Question: I have the following 'DataTable' records :-
I want to display the 'Rows' for which 'HeaderPrintOrder' Column don't have '0' as value. And in PDF Cell I have to print 'FieldName' : 'Amount' by iterating to the records with above given condition.
I am trying the below code, gives me error 'Cannot interpret token '!''. What is correct way to do this?

'''
var datatable = new DataTable();
datatable.Load(reader);
DataRow[] HeadingFields = datatable.Select("HeaderPrintOrder != 0");
foreach (var item in HeadingFields)
{
cellHead = new PdfPCell(new Phrase(HeadingFields[item]["FieldName"].ToString() + " : " + HeadingFields[item]["Amount"].ToString(), fntTableFont));
cellHead.Colspan = 3;
MainTable.AddCell(cellHead);
}
'''
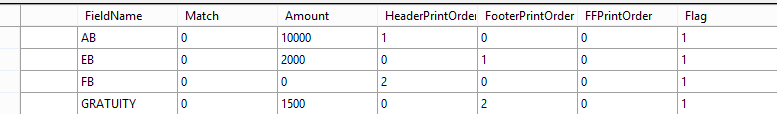
Answer: With LINQ it's easy:
'''
var filtered = datatable.AsEnumerable()
.Where(row => row.Field<int>("HeaderPrintOrder") != 0);
foreach(DataRow row in filtered)
{
// ....
}
'''
With 'DataTable.Select' you have to use '<>' instead of '!=':
'''
DataRow[] HeadingFields = datatable.Select("HeaderPrintOrder <> 0");
'''
'<>' is supported whereas '!=' is not. You can see that here:
<URL>